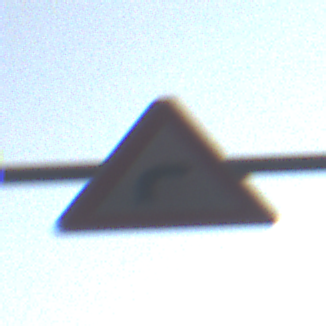
Verkehrszeichen: KurveRechts
Umgebung: Outdoor, Urban
Tageszeit: MorningAfternoon
Wetter: Clear
Licht: Natural
Jahreszeit: NotSpecified
Kontrast: MediumContrast